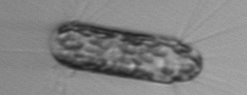
Label: Corethron_hystrix